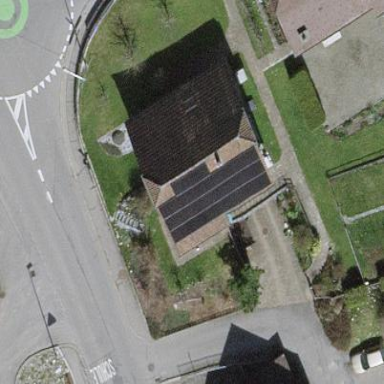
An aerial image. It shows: Solar power generator utilizing photovoltaic technology with solar photovoltaic panels.